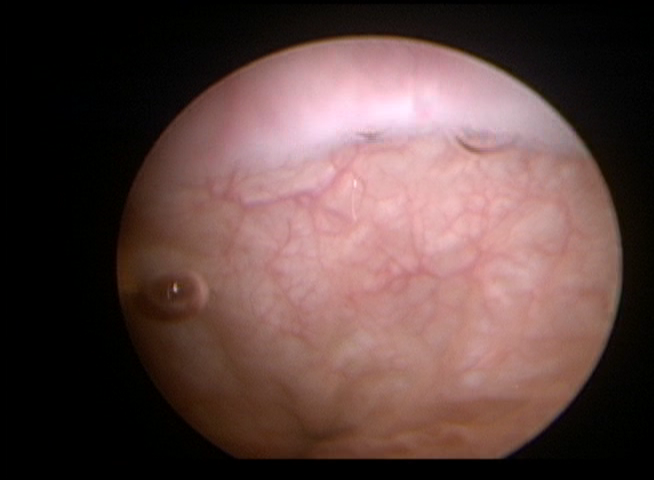
Modality: WLC
Class: Normal mucosa
Bladder cancer association: No